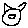
Label: cat